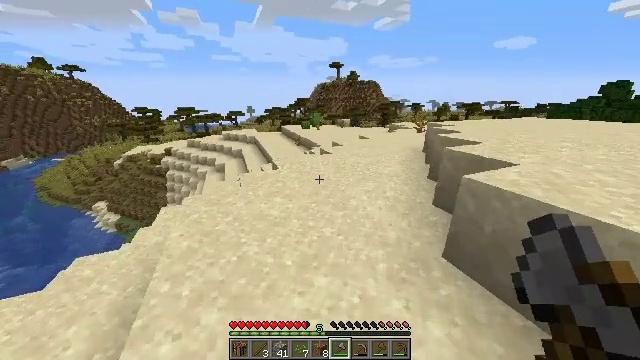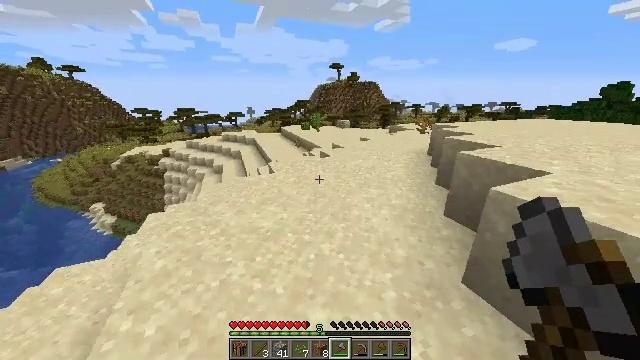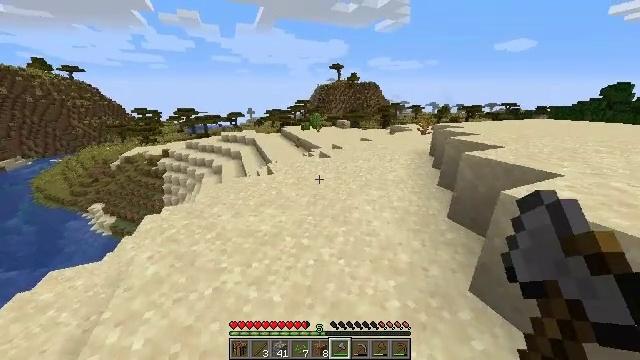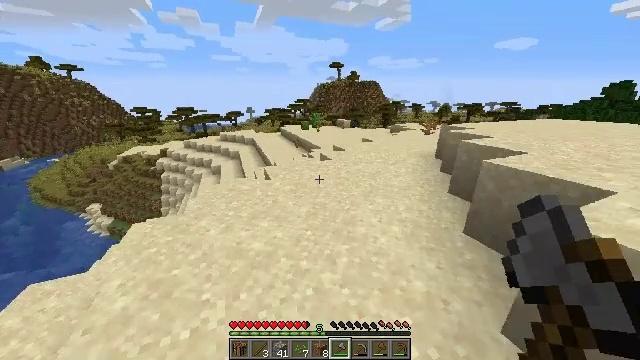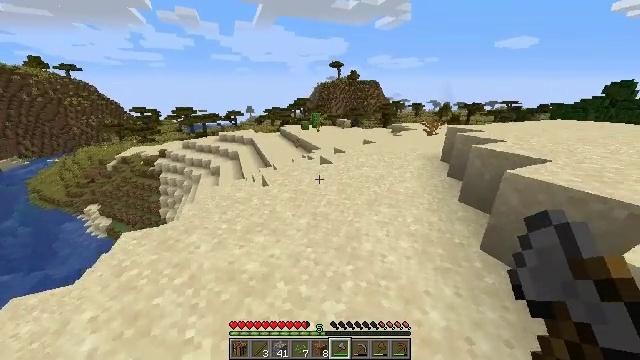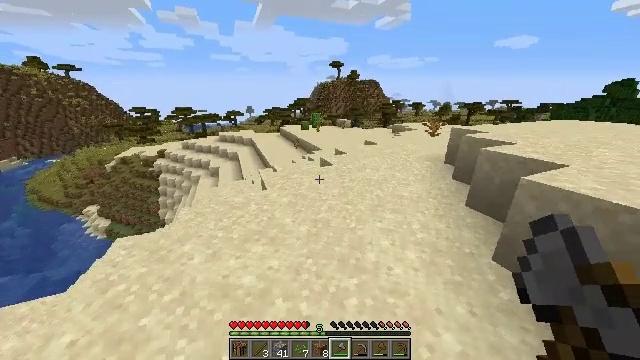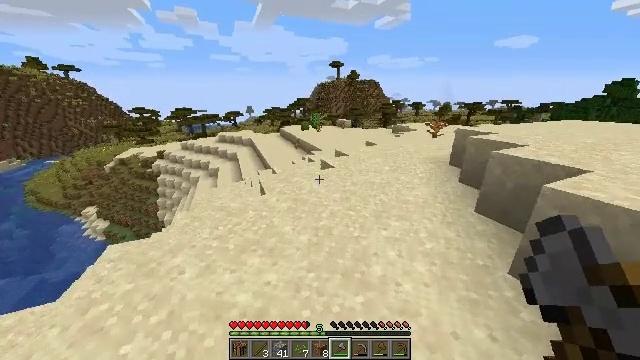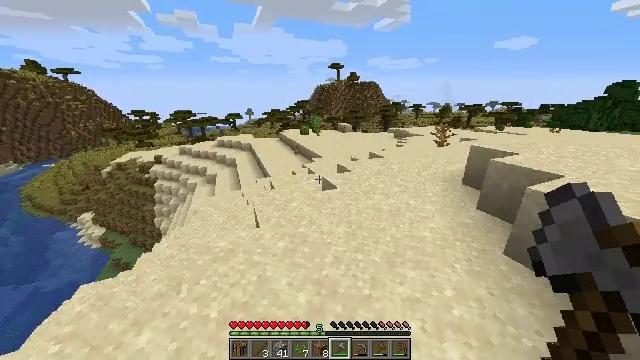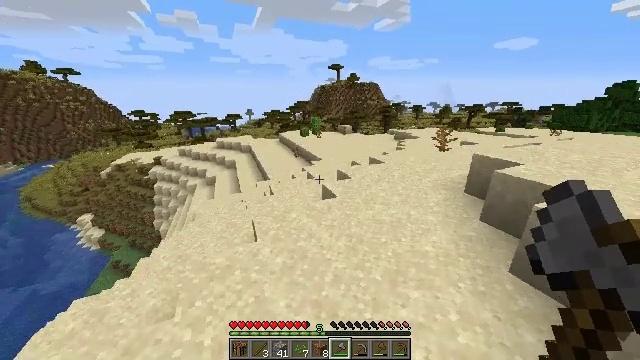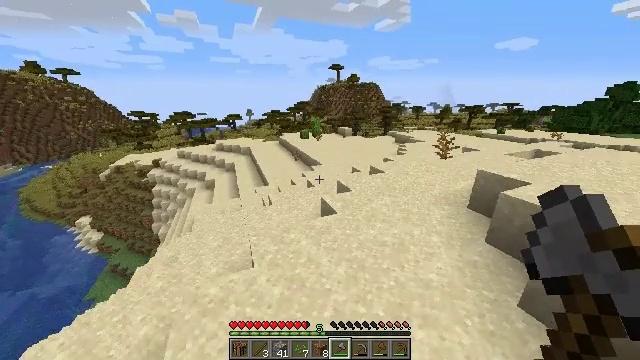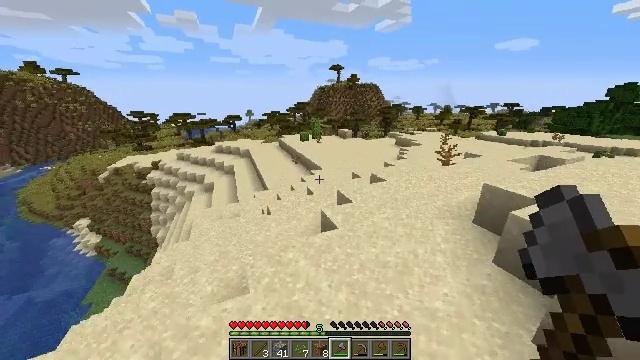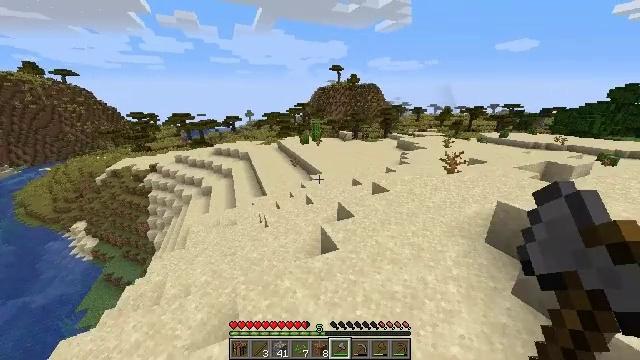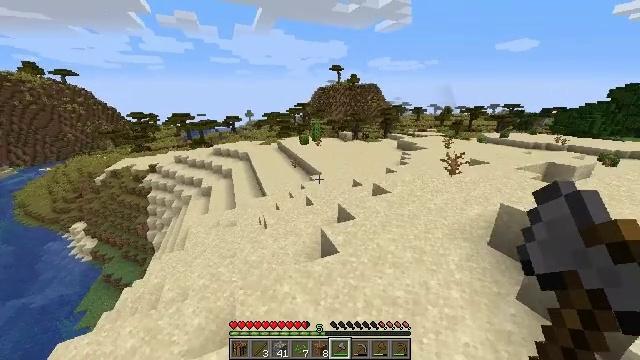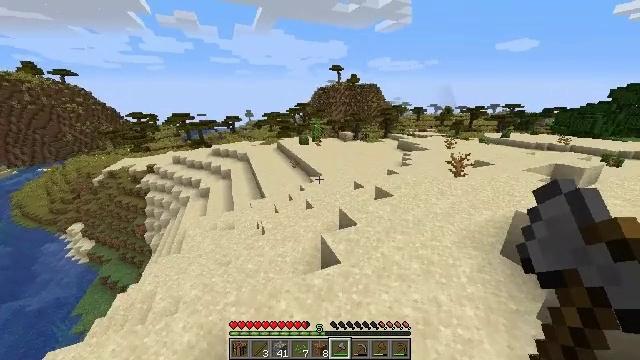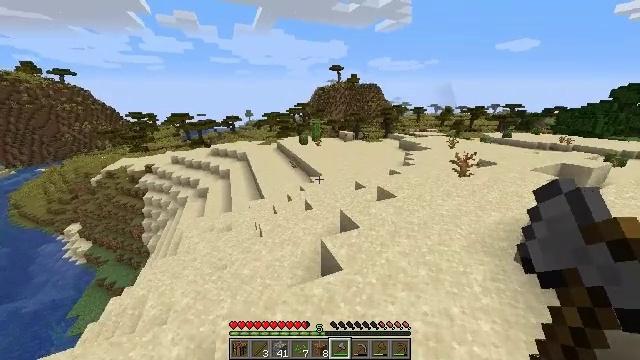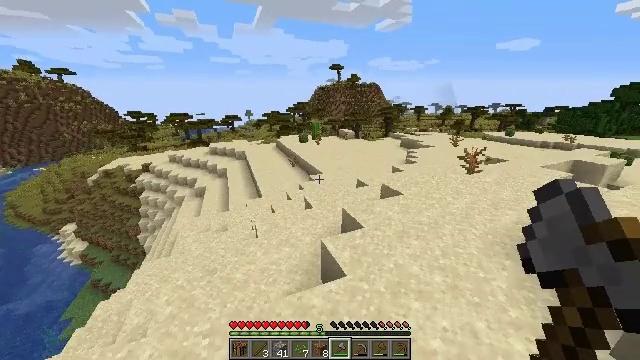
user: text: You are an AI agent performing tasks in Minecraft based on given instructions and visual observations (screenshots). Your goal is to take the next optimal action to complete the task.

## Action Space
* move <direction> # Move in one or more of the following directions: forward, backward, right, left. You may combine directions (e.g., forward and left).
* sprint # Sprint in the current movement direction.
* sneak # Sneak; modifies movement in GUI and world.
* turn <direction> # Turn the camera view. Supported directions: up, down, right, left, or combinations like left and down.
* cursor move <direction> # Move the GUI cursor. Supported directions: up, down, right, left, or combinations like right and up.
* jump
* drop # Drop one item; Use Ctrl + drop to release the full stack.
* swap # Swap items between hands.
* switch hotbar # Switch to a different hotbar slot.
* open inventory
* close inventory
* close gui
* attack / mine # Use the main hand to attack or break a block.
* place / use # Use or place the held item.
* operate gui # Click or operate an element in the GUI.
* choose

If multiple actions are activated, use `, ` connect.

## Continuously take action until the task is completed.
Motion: motion action
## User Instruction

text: Get cactus from the sandy areas.
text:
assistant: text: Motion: move forward
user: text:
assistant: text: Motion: move forward
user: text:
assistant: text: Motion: move forward
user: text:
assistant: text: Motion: move forward
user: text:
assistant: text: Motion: move forward
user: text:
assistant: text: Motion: move forward
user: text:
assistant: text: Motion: move forward, jump
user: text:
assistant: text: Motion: move forward, jump
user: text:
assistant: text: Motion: move forward, jump
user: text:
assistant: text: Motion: move forward, jump
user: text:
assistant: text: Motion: move forward
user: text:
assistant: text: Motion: move forward
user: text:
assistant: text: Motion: move forward
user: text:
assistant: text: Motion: move forward
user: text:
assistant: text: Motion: move forward
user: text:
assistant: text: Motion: move forward
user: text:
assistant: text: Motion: move forward, turn right
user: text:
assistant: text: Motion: move forward, turn right
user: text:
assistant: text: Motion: move forward, jump
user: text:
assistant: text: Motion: move forward, jump
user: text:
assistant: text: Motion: move forward, jump
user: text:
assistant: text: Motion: move forward, jump
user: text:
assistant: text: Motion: move forward, jump
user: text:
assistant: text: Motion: move forward
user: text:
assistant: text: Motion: move forward
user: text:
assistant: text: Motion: move forward and move right
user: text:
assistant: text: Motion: move forward and move right
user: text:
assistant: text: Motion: move forward and move right
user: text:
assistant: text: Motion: move forward and move right
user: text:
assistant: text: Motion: move forward